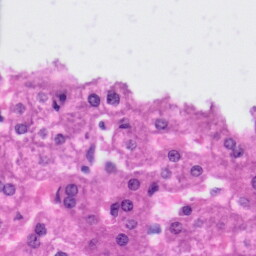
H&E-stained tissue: Liver